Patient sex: M
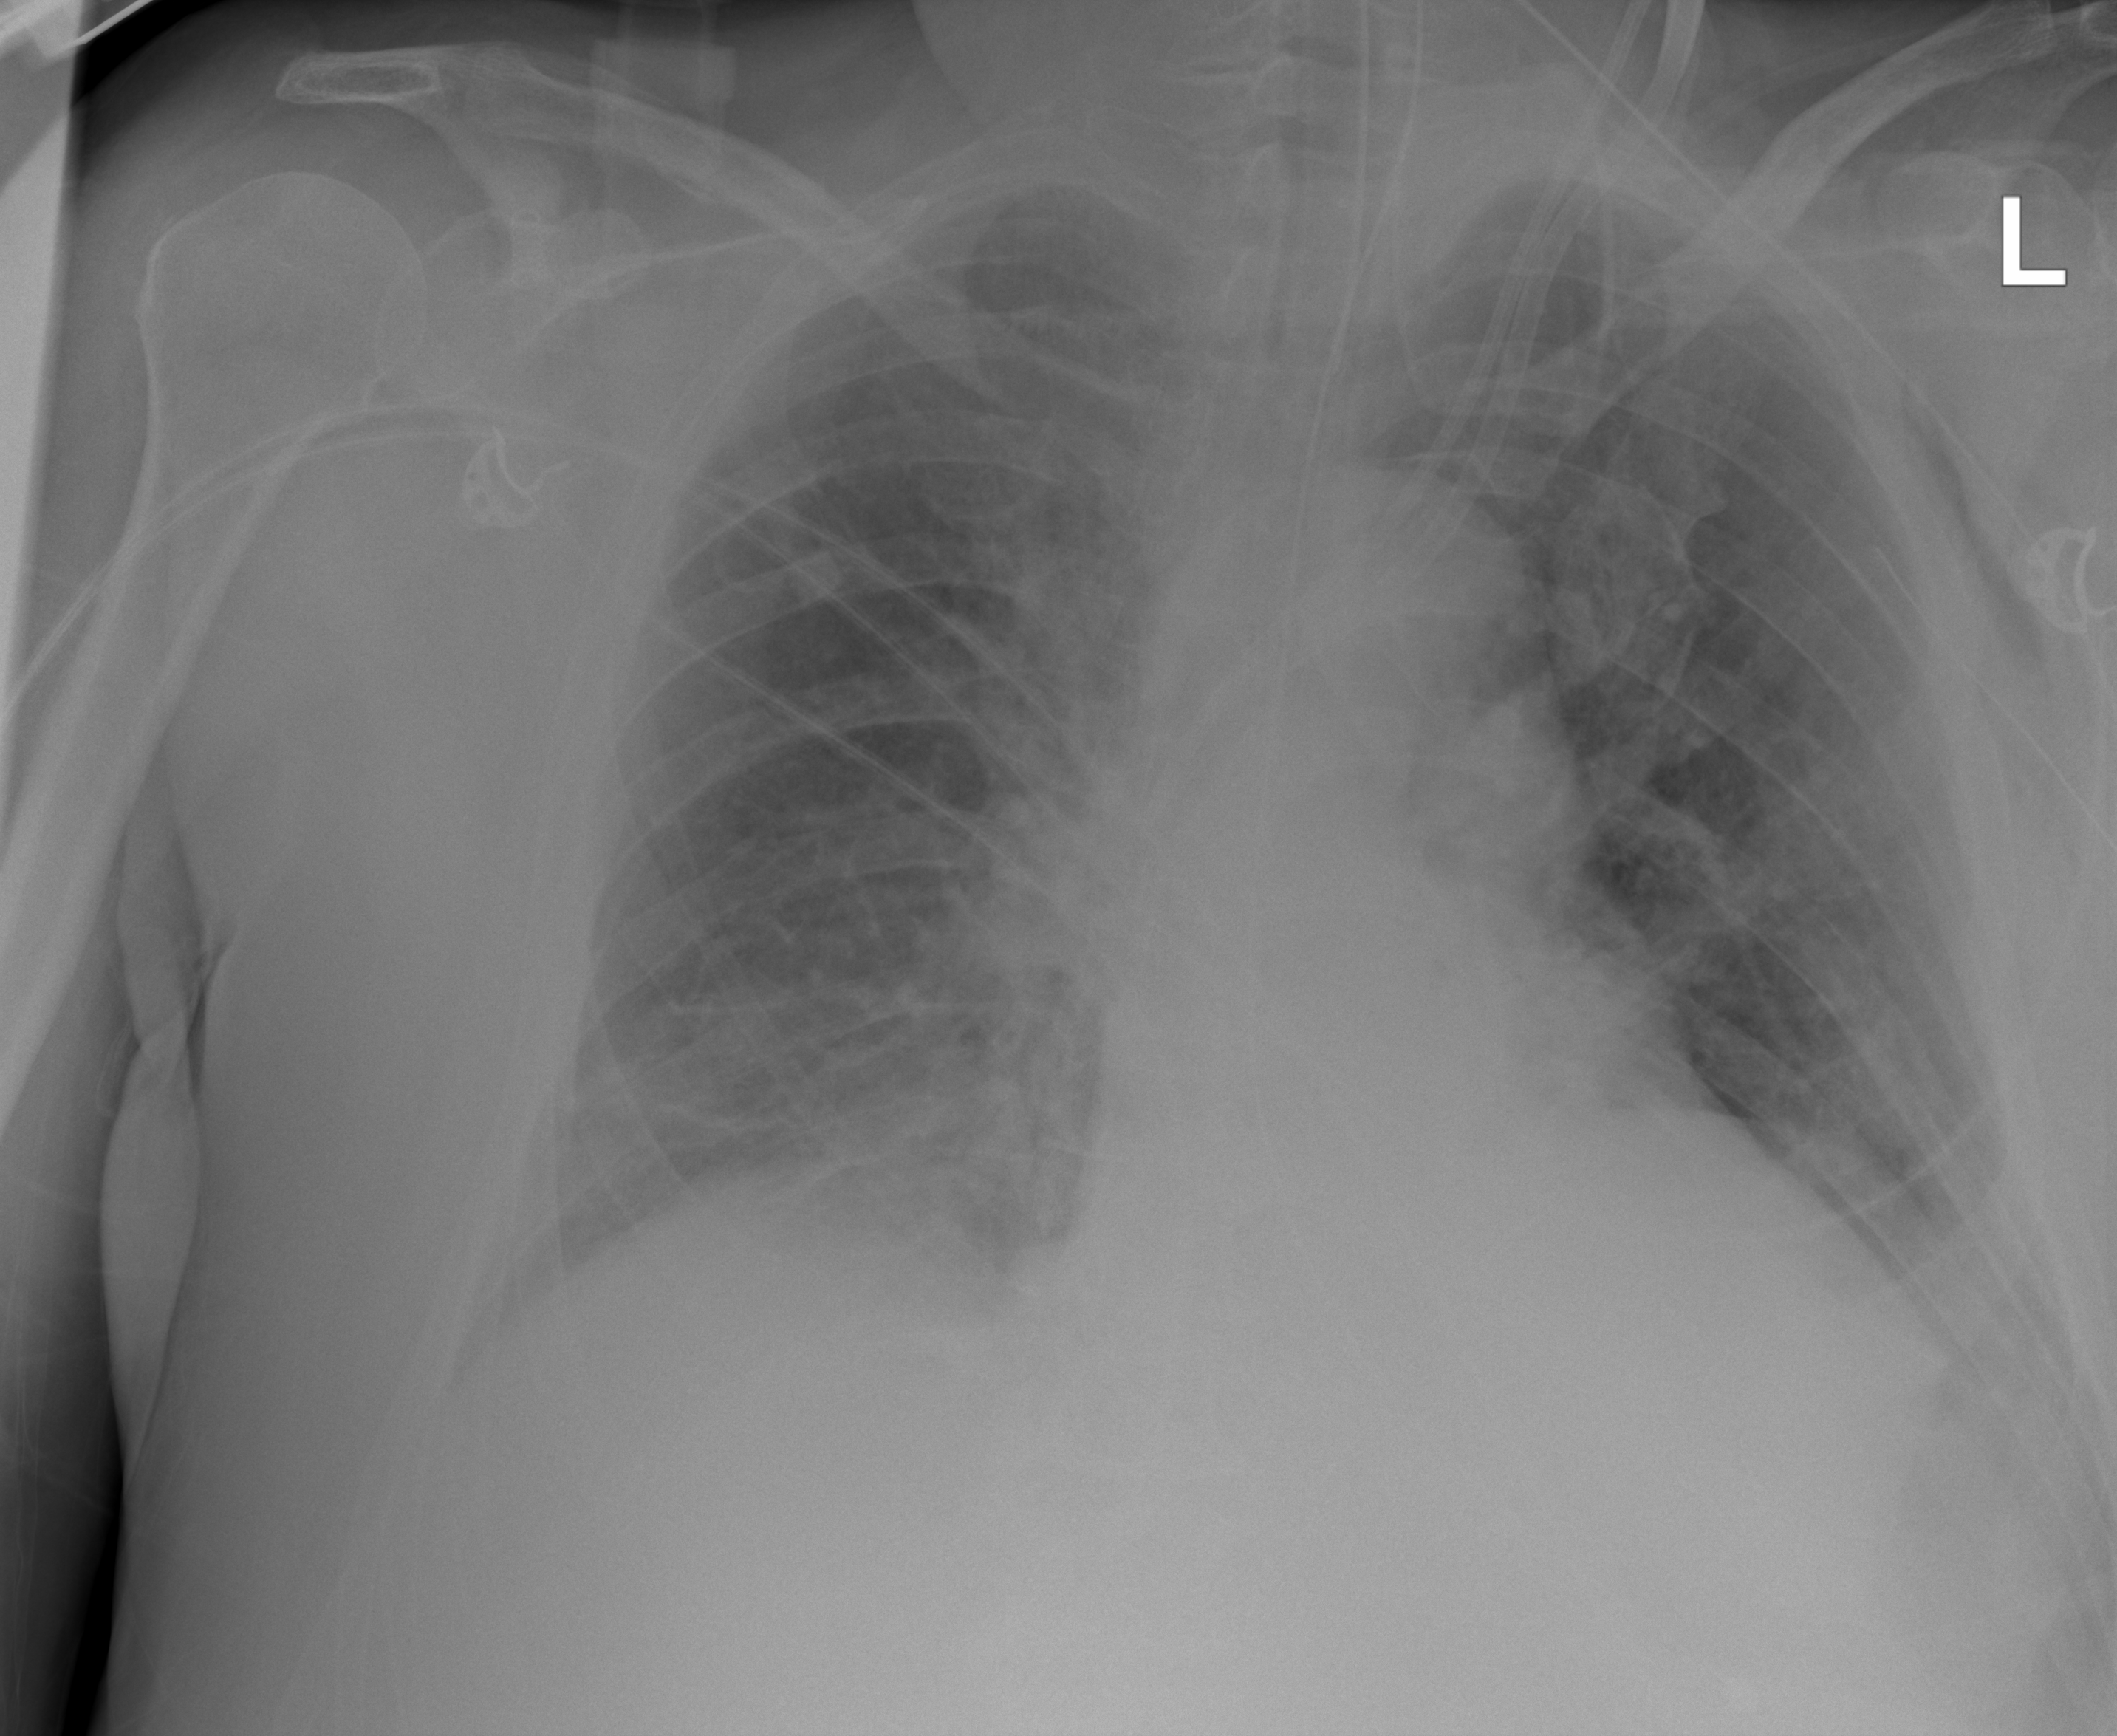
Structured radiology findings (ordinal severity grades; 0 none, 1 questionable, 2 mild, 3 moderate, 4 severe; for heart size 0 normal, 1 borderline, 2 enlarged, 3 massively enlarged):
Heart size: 1
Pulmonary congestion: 2
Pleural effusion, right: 2
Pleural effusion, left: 2
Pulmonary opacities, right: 2
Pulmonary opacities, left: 2
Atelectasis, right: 2
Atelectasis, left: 2